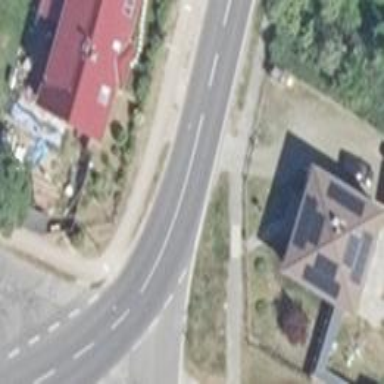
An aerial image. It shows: Secondary road with asphalt surface and sidewalks on both sides.